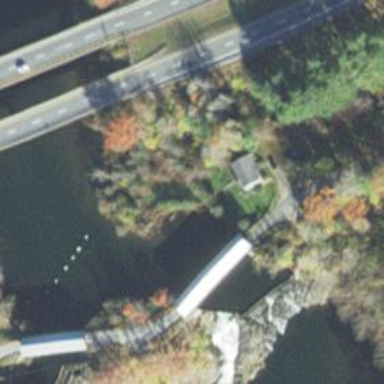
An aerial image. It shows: Covered bridge on residential road.